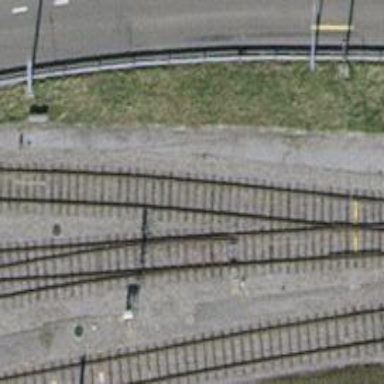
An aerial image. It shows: Railway switch.